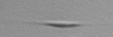
Label: Cylindrotheca_morphotype1